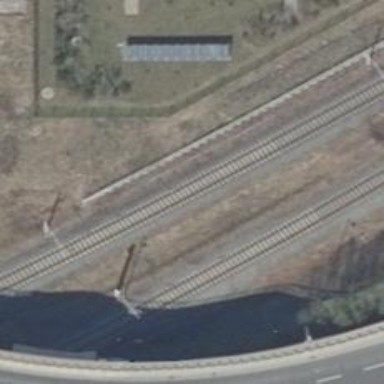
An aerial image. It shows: Railway signal.